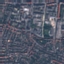
Label: Residential